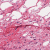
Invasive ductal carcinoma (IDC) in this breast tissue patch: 0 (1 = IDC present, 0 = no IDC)